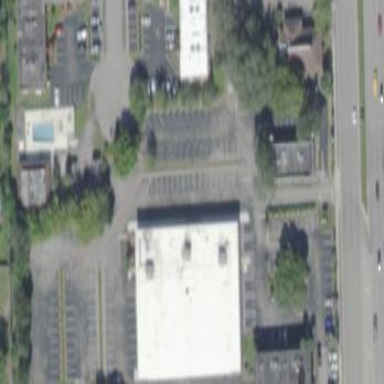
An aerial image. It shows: Building with bowling alley inside.